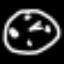
Label: clock